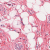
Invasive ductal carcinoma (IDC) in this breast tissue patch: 0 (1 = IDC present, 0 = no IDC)